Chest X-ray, PA view. Patient: 52 years old, sex M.
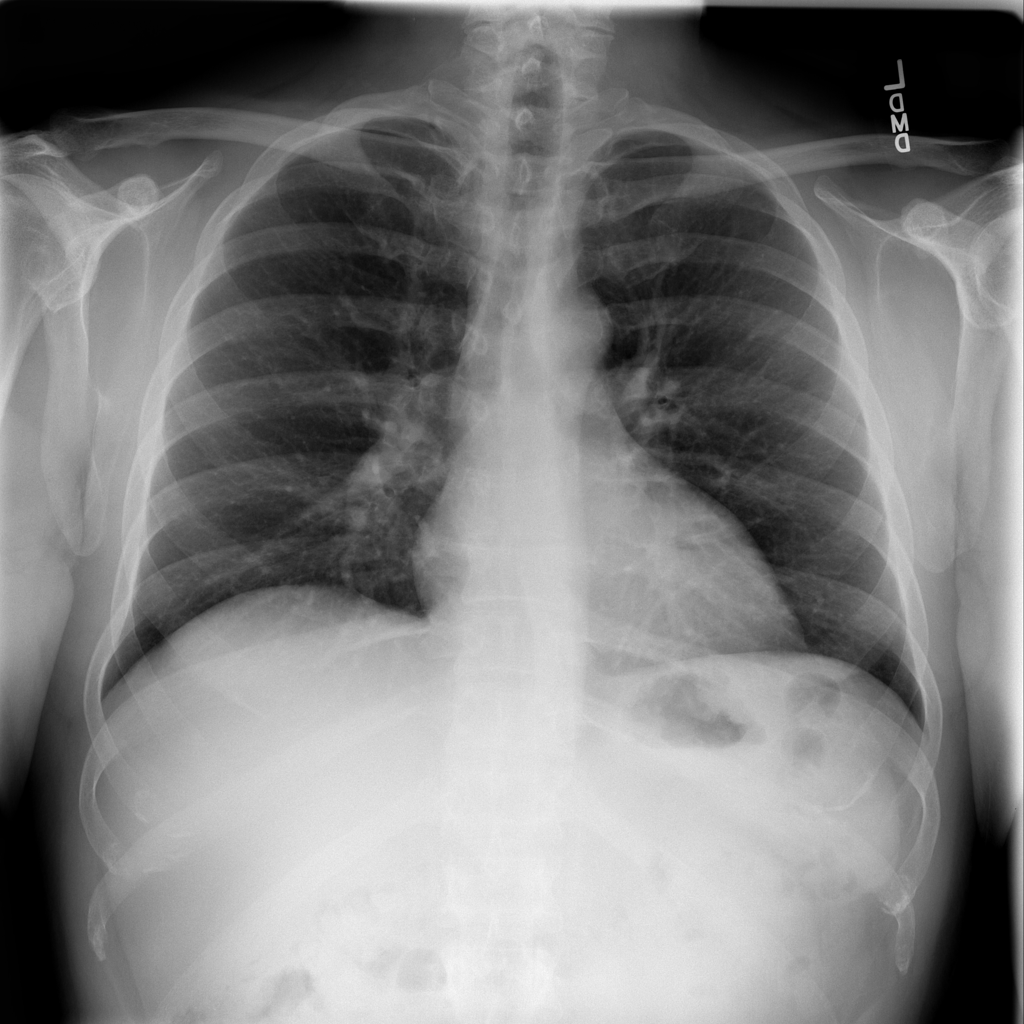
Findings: No Finding